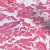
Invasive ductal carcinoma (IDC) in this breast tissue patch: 0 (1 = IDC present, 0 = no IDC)